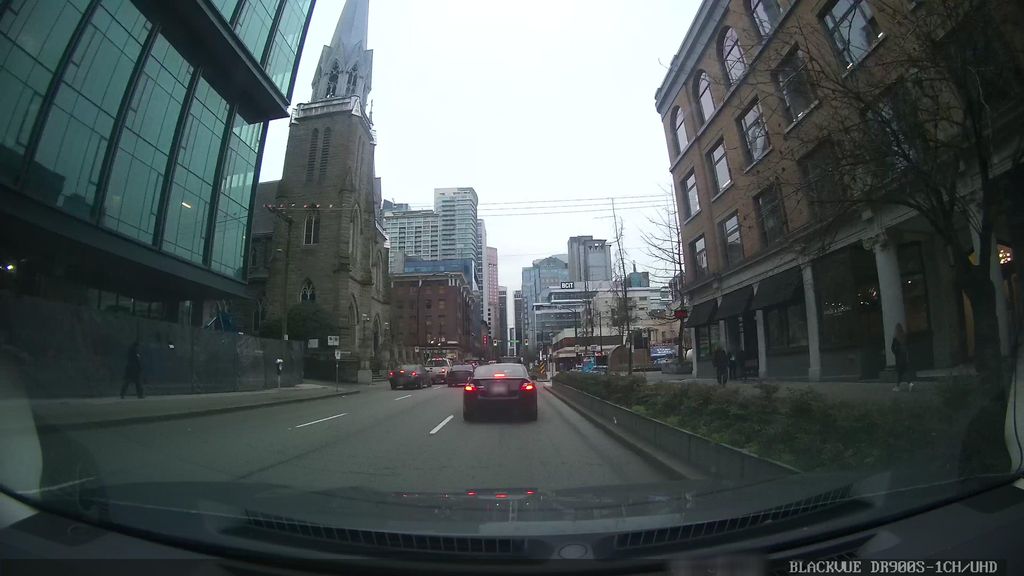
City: vancouver